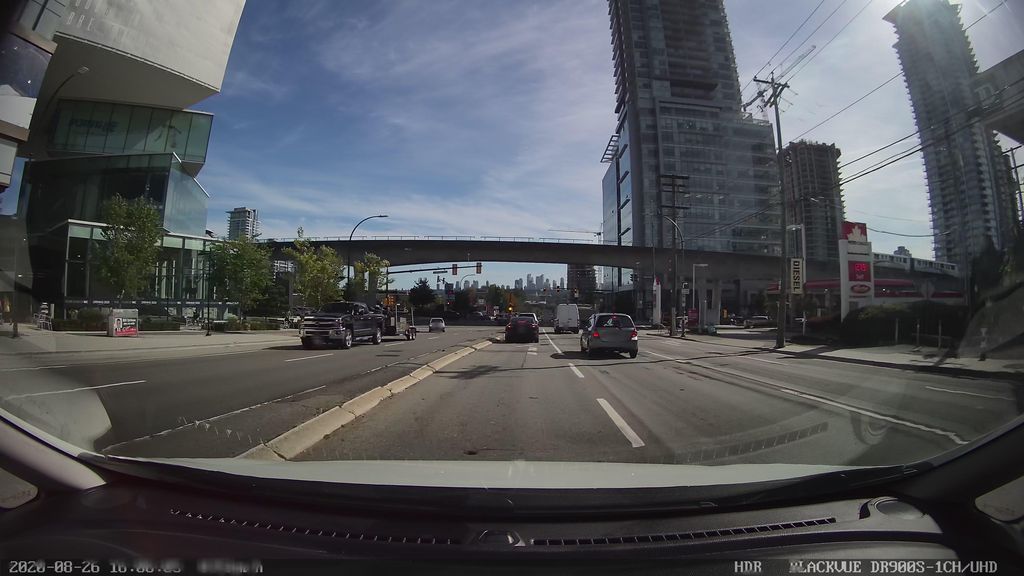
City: vancouver